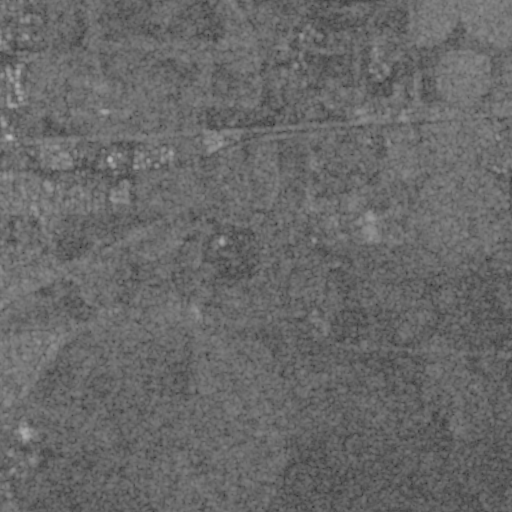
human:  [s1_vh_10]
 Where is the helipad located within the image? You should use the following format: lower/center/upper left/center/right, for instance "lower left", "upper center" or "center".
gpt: The helipad is located in the lower left of the image.
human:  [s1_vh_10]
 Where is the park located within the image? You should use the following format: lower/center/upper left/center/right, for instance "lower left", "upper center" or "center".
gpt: The park is located in the upper left of the image.
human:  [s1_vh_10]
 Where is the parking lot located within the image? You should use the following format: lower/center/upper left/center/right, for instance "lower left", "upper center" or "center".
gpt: The parking lot is located in the left of the image.
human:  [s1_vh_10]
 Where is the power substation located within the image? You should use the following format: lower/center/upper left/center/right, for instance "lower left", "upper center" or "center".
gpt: The power substation is located in the center of the image.
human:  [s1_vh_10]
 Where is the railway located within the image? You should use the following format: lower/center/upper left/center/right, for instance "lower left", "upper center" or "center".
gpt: The railway is located in the upper of the image.
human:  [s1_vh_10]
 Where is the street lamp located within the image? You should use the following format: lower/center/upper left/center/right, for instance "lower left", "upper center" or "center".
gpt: The street lamp is located in the center left of the image.
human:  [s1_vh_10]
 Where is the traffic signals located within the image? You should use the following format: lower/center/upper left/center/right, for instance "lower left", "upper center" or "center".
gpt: The traffic signals is located in the upper left of the image.
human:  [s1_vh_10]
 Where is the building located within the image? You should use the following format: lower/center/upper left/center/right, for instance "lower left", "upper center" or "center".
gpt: There is no building in the image.

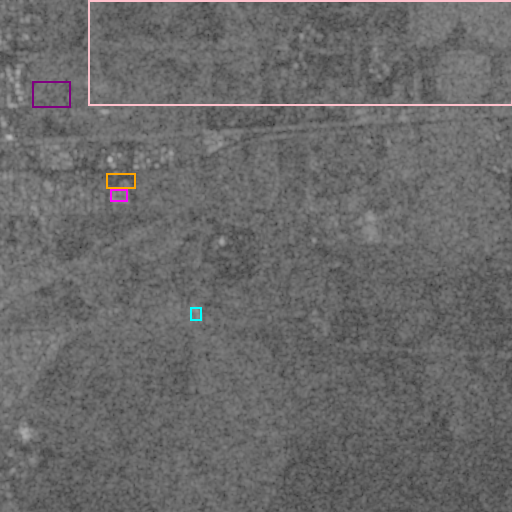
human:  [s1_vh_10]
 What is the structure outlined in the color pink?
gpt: The structure outlined in pink is a crop field.
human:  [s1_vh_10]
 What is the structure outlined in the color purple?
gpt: The structure outlined in purple is a park.
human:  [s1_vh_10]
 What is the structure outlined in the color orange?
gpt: The structure outlined in orange is a parking lot.
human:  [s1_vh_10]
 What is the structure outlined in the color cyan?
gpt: The structure outlined in cyan is a power substation.
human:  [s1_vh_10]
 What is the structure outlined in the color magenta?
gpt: The structure outlined in magenta is a building.
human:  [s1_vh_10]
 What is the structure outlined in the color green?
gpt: There is no green outline.